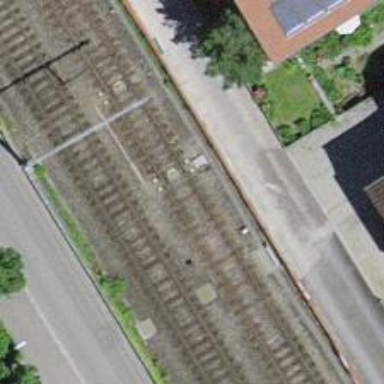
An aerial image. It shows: Railway switch.